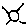
Label: sun